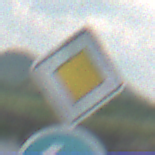
Verkehrszeichen: Vorfahrtsstrasse
Zusatzzeichen unten: VorgeschriebeneFahrtrichtungLinks
Umgebung: Outdoor, Nature
Tageszeit: MorningAfternoon
Wetter: PartlyCloudy
Licht: Natural
Jahreszeit: NotSpecified
Kontrast: LowContrast